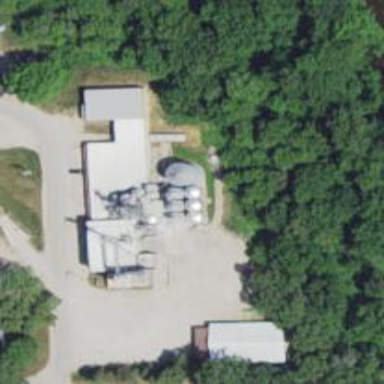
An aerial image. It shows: Silo.